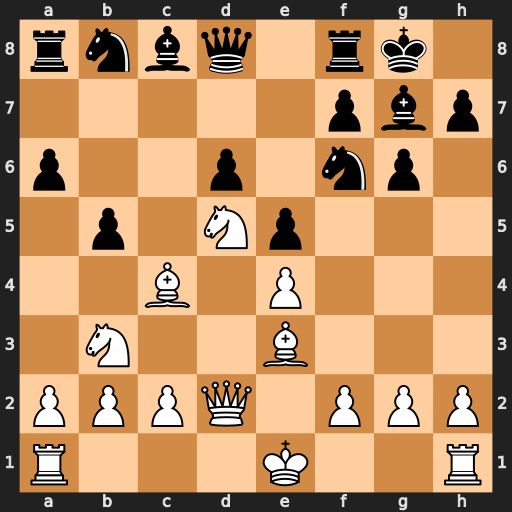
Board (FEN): rnbq1rk1/5pbp/p2p1np1/1p1Np3/2B1P3/1N2B3/PPPQ1PPP/R3K2R
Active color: w
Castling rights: KQ
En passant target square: -
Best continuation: Nxf6+ Bxf6 Bd5